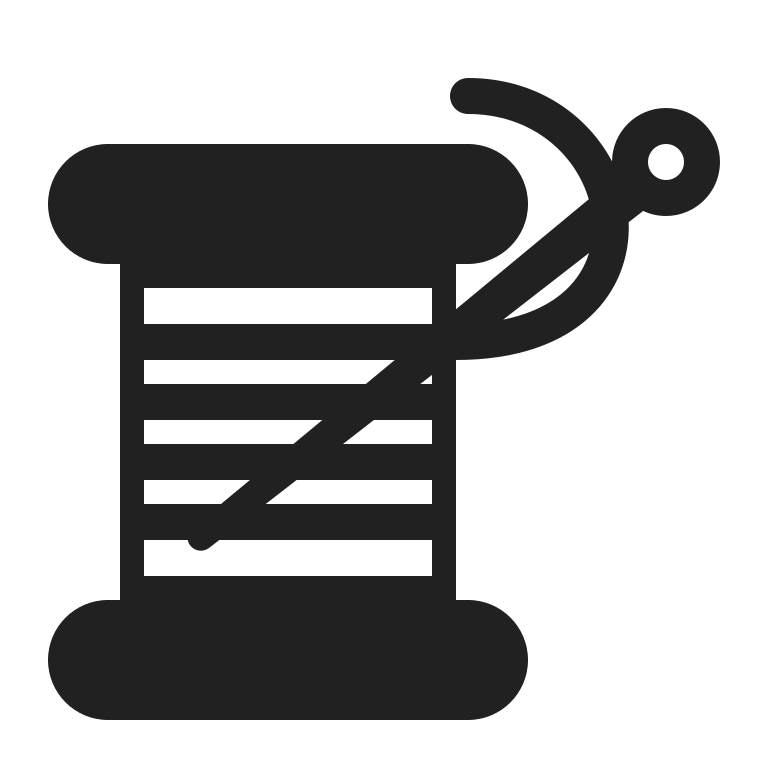
thread high contrast